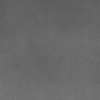
Label: dusty